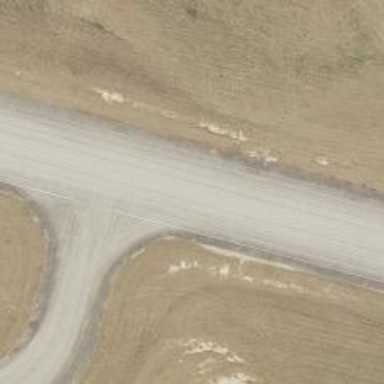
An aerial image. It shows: Runway surface made of asphalt at airport.